Question: I'm having trouble getting a certain table to open up in more then one instance of my program.
Whats happening is I'm trying to allow users to open up and replace a current table(part of a data dictionary - FileForm.ImagesTable) with an older table (not included in the data dictionary). It works great for one instance of the program but when we try to open up that same file simultaneously on another instance. I get the following error.
Below is the code I have reassigning the table name and datapath to the selected table.
'''
OpenDialog1.FileName := '*.adt';
OpenDialog1.Filter := 'Software 6.0 Files (*.adt)|*.adt|Software 5.x Files (*.dbf)|*.dbf';
OpenDialog1.InitialDir := DataPath;
if OpenDialog1.Execute then
begin
Str1 := Trim(OpenDialog1.FileName);
if Length(Str1) = 0 then
Exit;
DSImage.Enabled := False;
with FileForm.ImagesTable do
begin
Active := False;
AfterOpen := FileForm.TableOther.AfterOpen;
DataBaseName := ExtractFilePath(Str1);
TableName := ExtractFileName(Str1);
Active := True;
end;
end;
'''
---
* Using Advtantage 8.1, Seems to be a windows error because the error happens in the dialogue window. And yes Exclusive is set to false.

---
Any thougths on why this is happening and how this could be resolved are appreciated.
Thanks
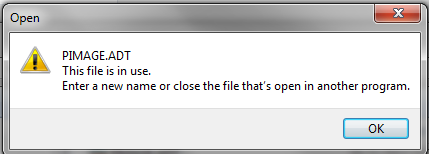
Answer: It looks like you are only using the Open Dialog to get the name of the table.
On the Open dialog try setting the option <URL>
> OpenDialog1.Options := OpenDialog1.Options + [ ofShareAware ];
Once the table is open with Advantage the mode is both deny write, deny read and as a result will return a sharing error if anything non-advantage tries to open the table.